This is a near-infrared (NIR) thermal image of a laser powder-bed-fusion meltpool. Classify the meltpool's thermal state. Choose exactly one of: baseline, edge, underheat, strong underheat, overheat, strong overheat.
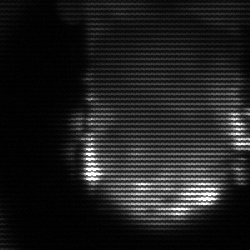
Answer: baseline